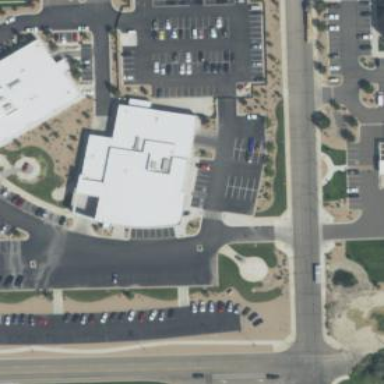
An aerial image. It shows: Building that houses car shop.